Question: I need to responsive button like this:
we have 15 buttons on a menu. When the browser is resizing, some buttons add to '<select>'
like this:

I have <URL> to demonstrate the problem:
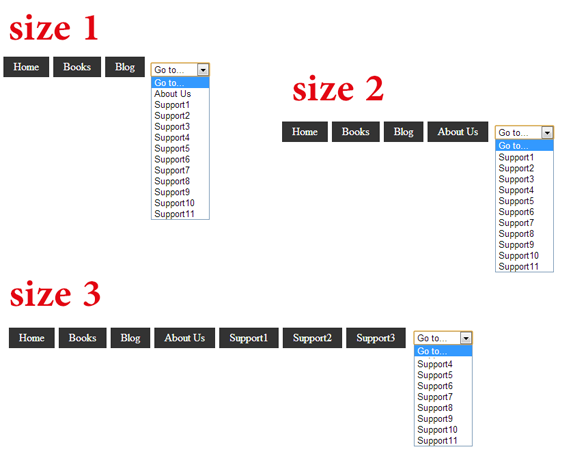
Answer: This is too much manipulation when the window is resized. I don't know if this can be done with CSS. You should prefer that..
But here is a working but dirty <URL>.
You should listen to the 'resize' event.
'''
$(document).ready(function (event) {
buildMenu();
$(window).resize(function (event) {
buildMenu();
});
});
'''